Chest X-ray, PA view. Patient: 39 years old, sex M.
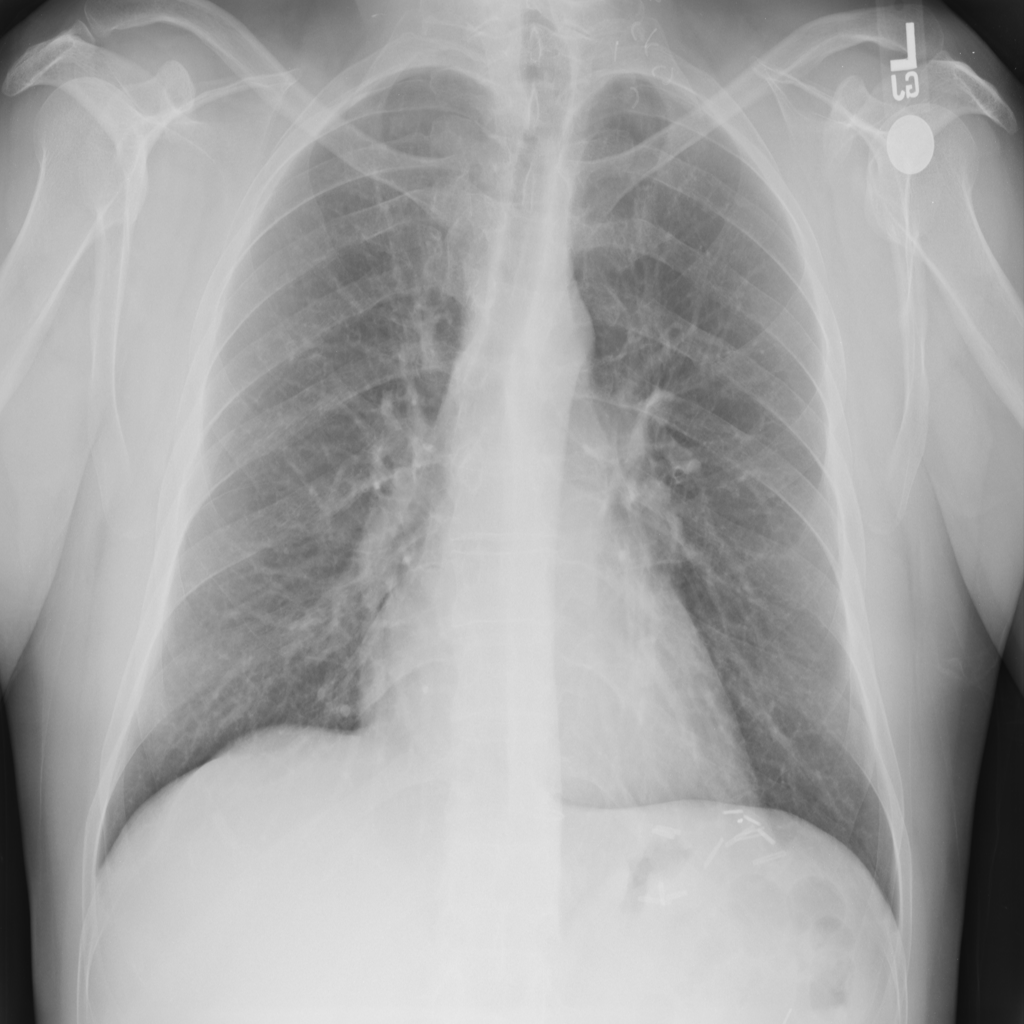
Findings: No Finding